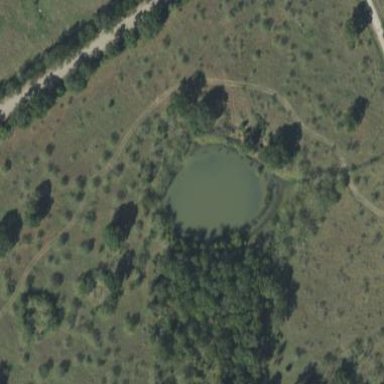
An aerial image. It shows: Reservoir of natural water.